Question: I am trying to get the elements in the following example to float within any empty space instead of inheriting the position from the highest element. It's a bit hard to explain but the image should explain what I am trying to do:
WIP Demo: <URL>

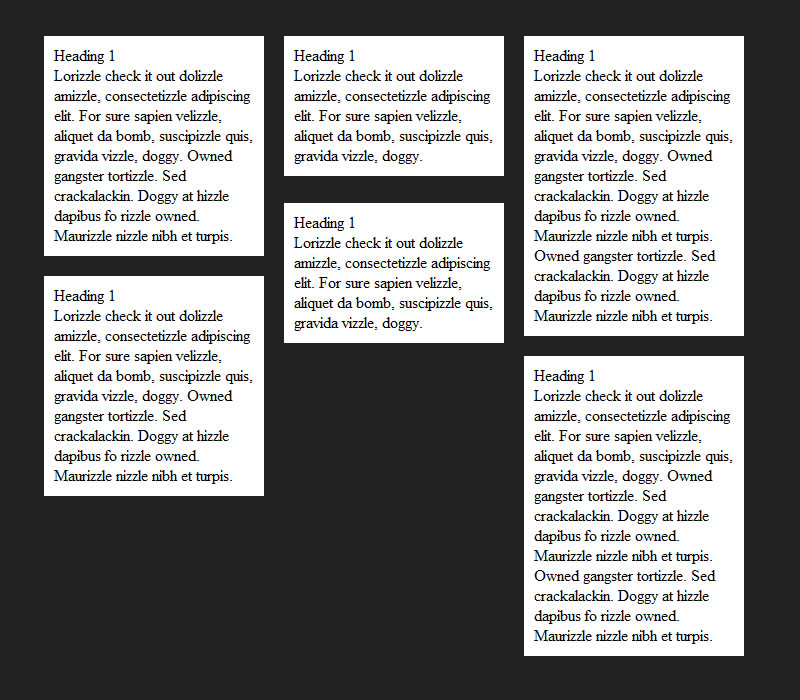
Answer: Take a look at the Masonry project:
<URL>
Tim